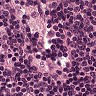
Metastatic tissue present: no